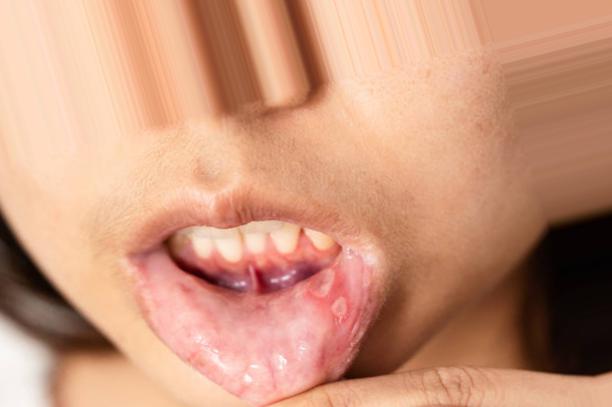
Condition: Mouth Ulcer